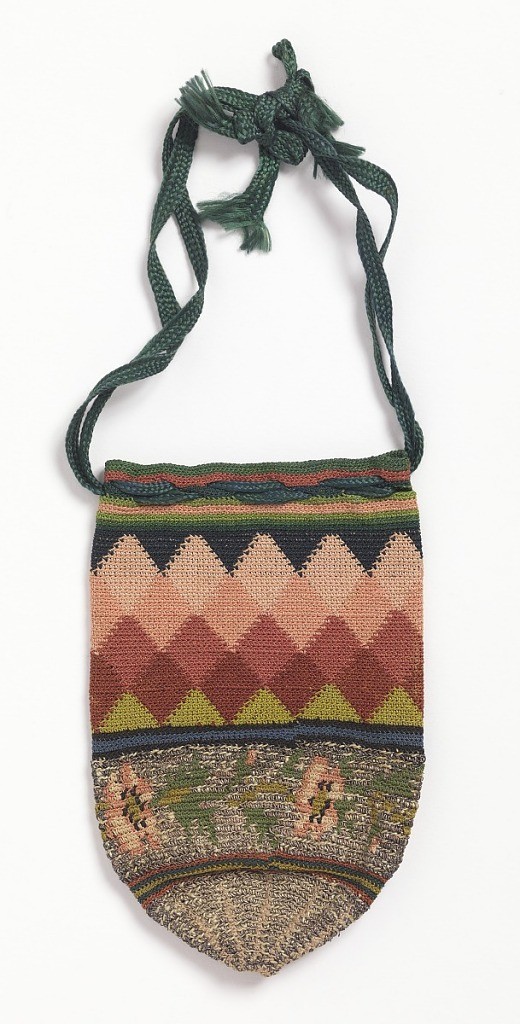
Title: Bag
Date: early 19th century
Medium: silk, metal Technique: crochet
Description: Small spade-shaped crocheted purse. Bottom portion contains metal thread with pink and green silks in a floral design. The top is all silk, in reds, pinks and green, in a harlequin pattern. Drawstring of braided green silk.